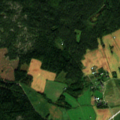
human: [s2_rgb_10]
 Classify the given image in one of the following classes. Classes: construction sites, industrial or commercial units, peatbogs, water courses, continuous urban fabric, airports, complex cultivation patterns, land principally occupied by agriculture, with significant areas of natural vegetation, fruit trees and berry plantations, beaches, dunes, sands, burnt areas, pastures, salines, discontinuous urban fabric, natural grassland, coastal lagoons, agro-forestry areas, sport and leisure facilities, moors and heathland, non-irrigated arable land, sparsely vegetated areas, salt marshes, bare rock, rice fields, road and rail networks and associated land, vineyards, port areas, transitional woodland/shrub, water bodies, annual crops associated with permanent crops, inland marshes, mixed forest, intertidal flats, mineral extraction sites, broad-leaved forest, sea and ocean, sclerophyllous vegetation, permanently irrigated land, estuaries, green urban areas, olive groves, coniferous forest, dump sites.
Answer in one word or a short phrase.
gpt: non-irrigated arable land, coniferous forest, mixed forest